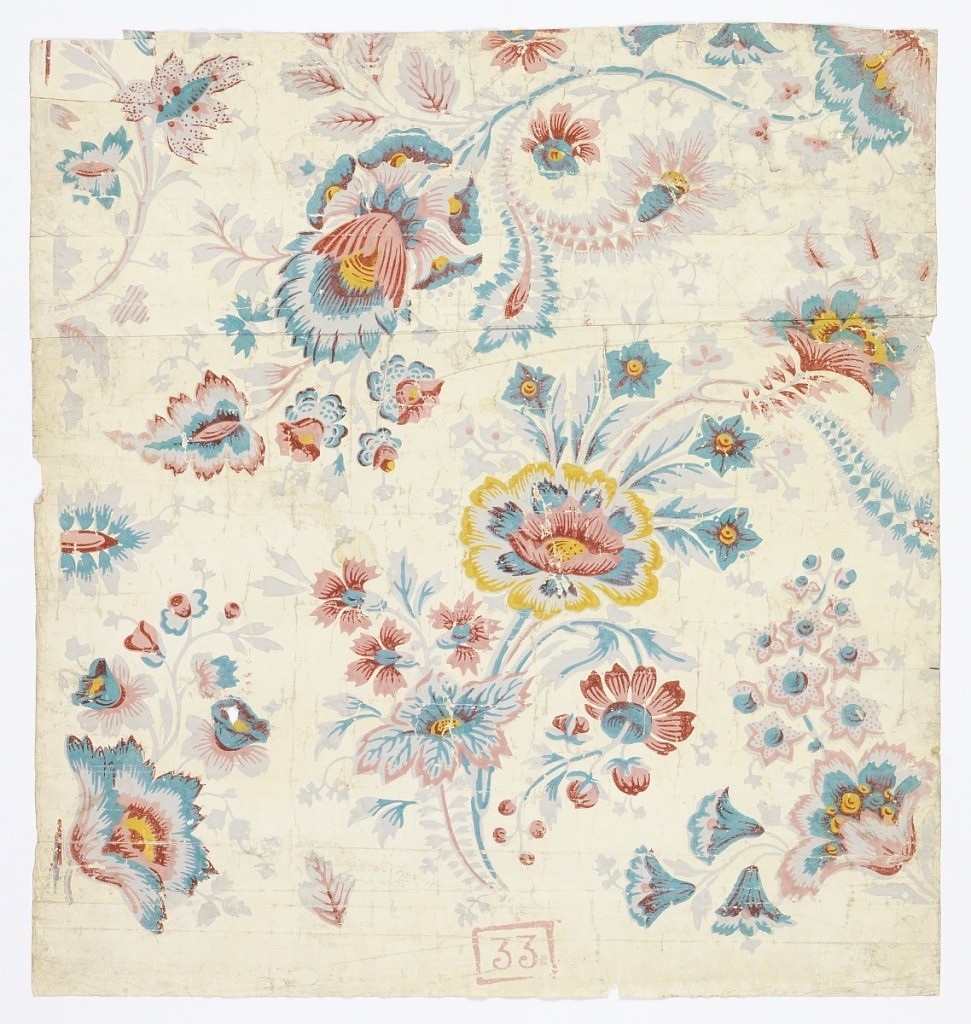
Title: Sidewall
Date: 1800–1850
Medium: Block-printed on paper
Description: Set within white diaper framework, simple leaf motif, in white, overtop black circular form, printed on dark olive green ground.